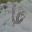
Label: 6